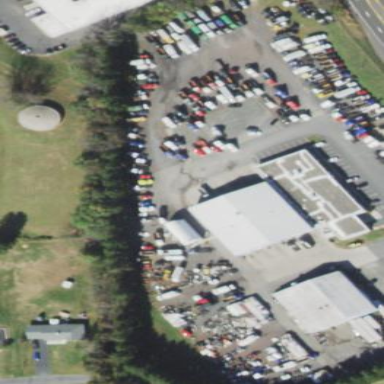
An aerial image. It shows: Building housing car shop.